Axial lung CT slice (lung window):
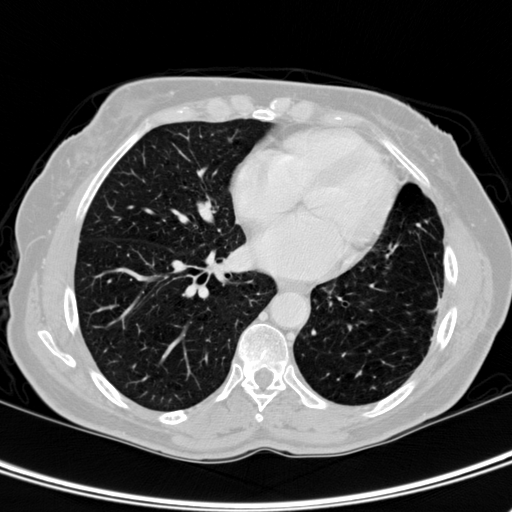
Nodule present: no